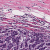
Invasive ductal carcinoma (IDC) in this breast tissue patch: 0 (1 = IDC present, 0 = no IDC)